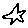
Label: star